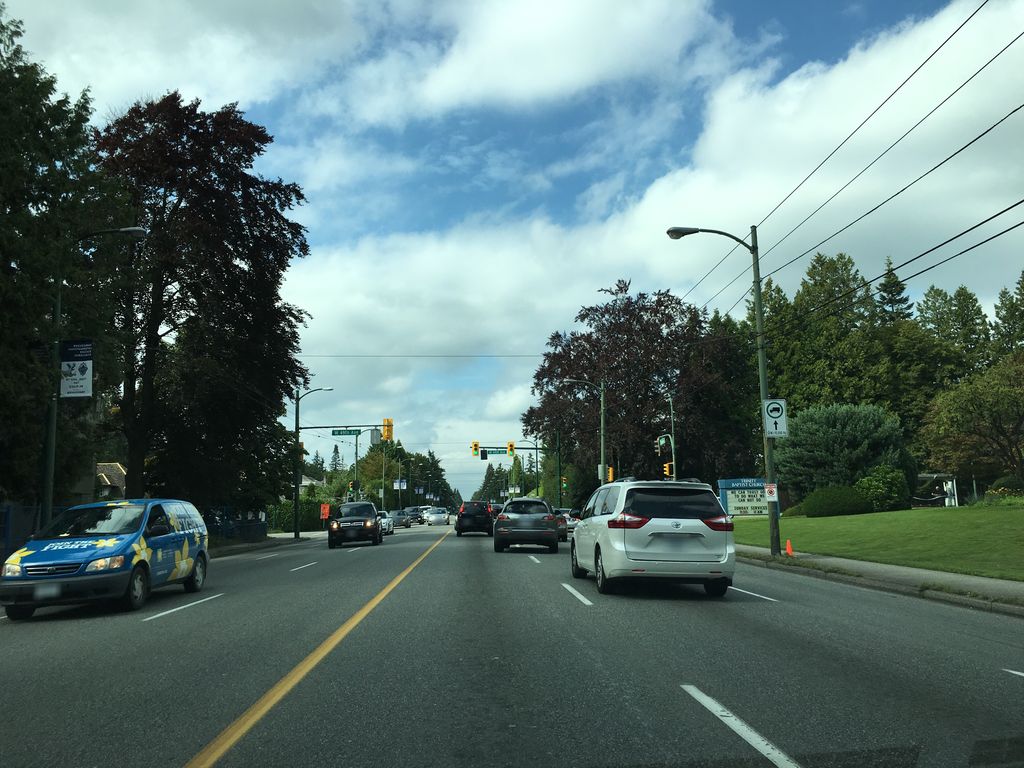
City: vancouver